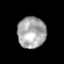
Tissue: prostate
Cell type: Epithelial cells
Senescence score: 0.3119
Nuclear area (px): 871
Mean DAPI intensity: 166.72